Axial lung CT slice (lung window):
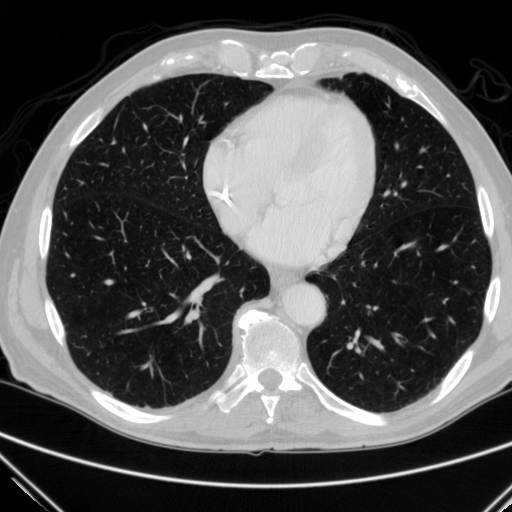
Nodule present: no